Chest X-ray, PA view. Patient: 13 years old, sex M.
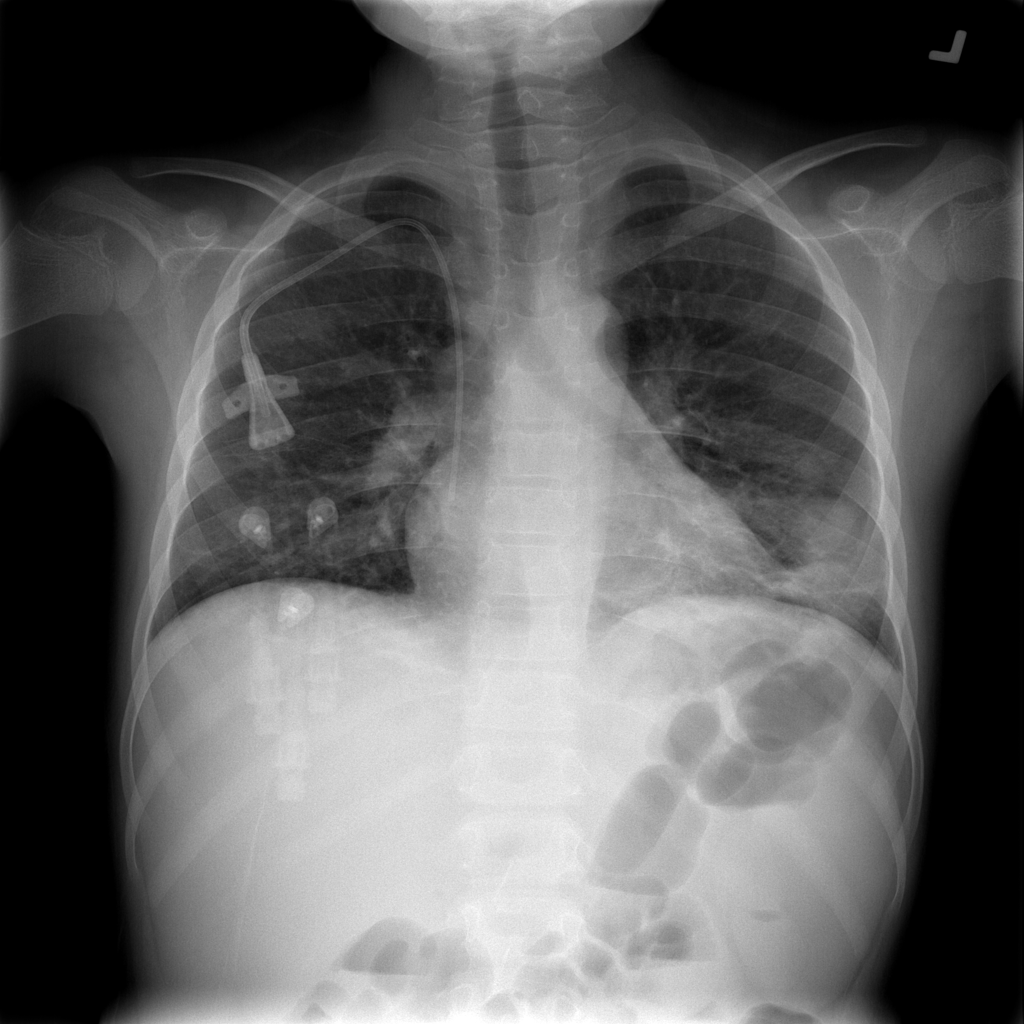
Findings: Infiltration, Nodule